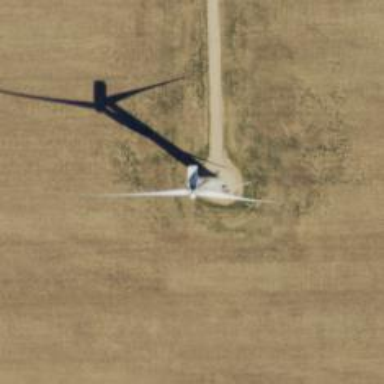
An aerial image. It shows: Wind generator powered by wind. The generator type is horizontal axis and it uses wind turbines.